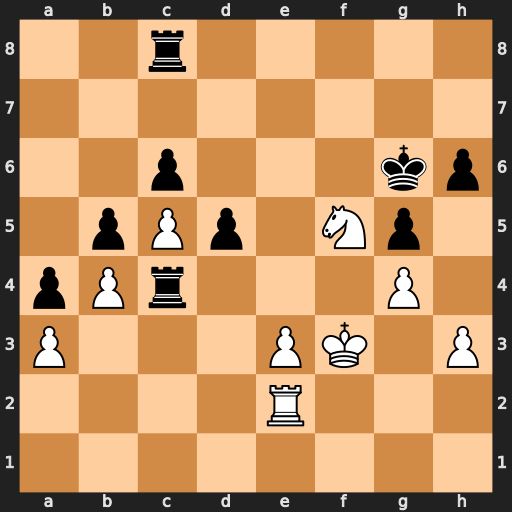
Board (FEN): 2r5/8/2p3kp/1pPp1Np1/pPr3P1/P3PK1P/4R3/8
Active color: w
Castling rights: -
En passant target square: -
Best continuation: Ne7+ Kf6 Nxc8